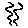
Label: zigzag